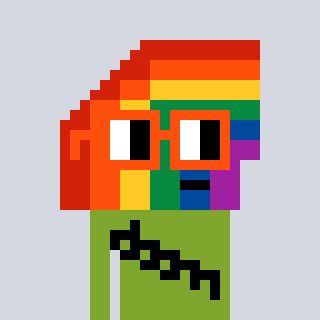
a pixel art character with square orange glasses, a rainbow-shaped head and a slimegreen-colored body on a cool background